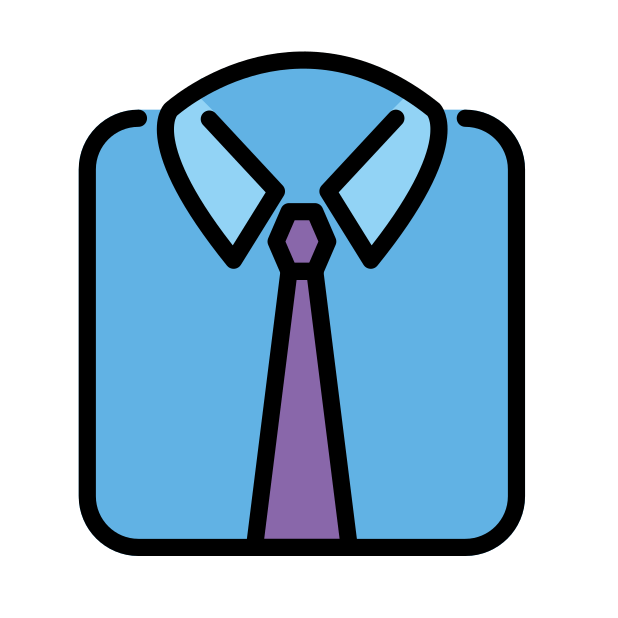
necktie